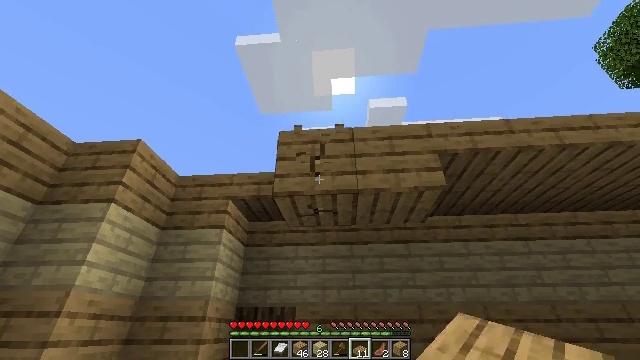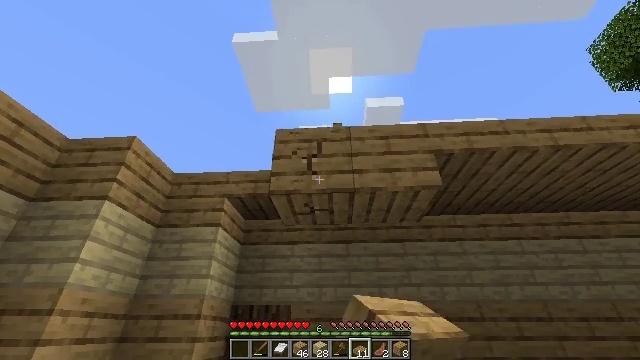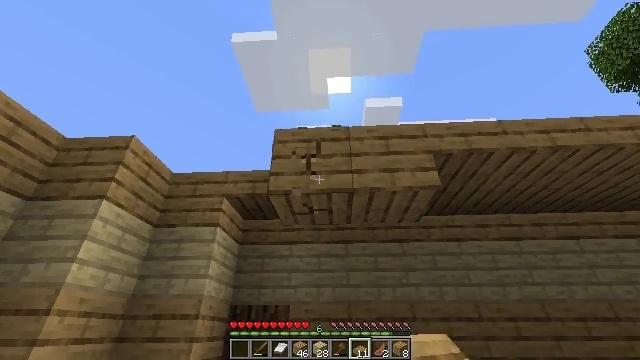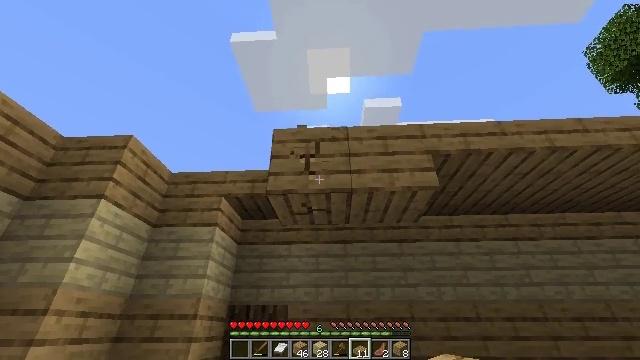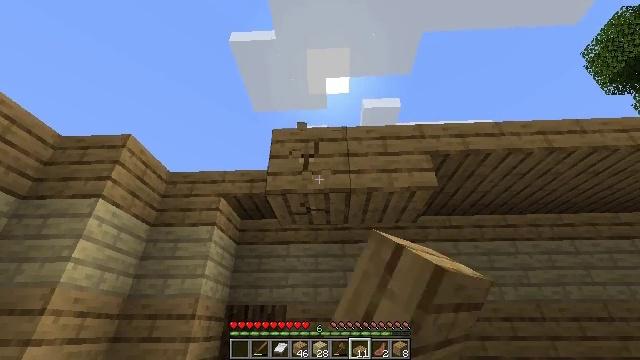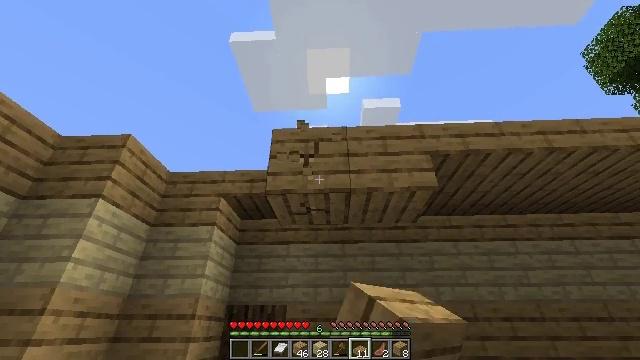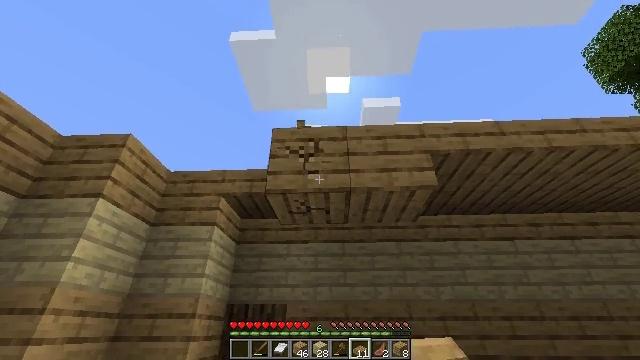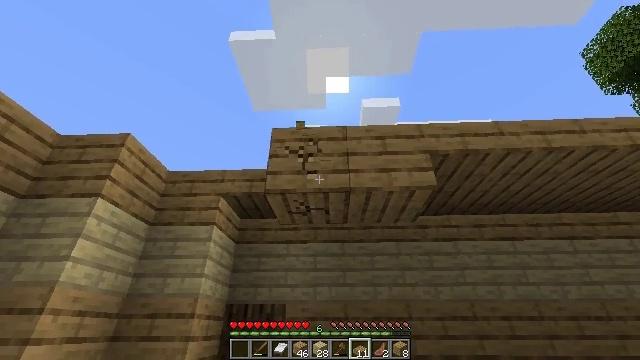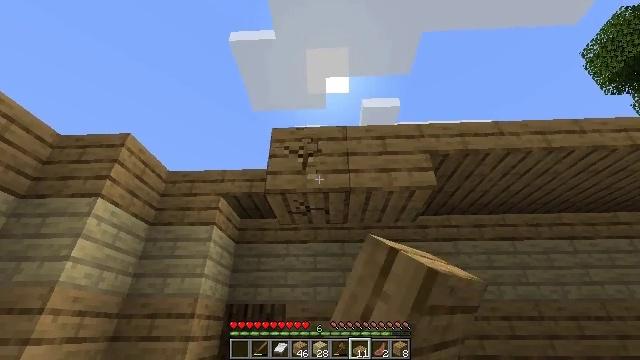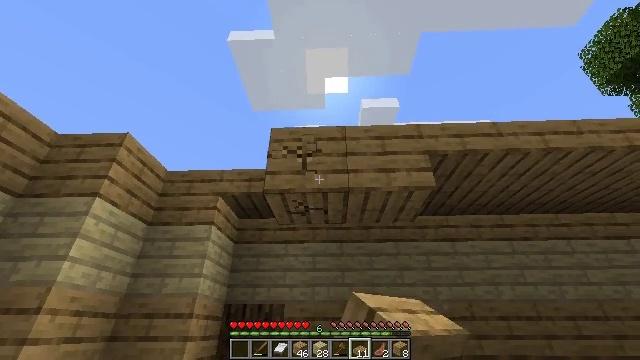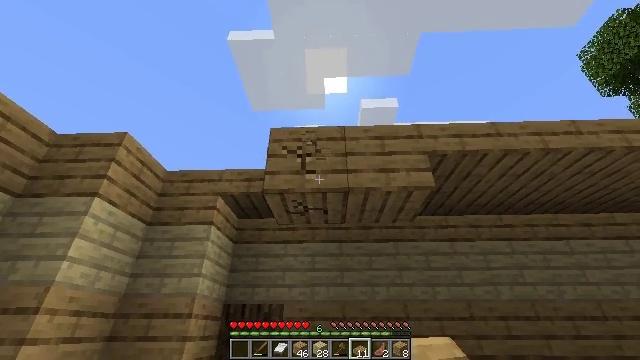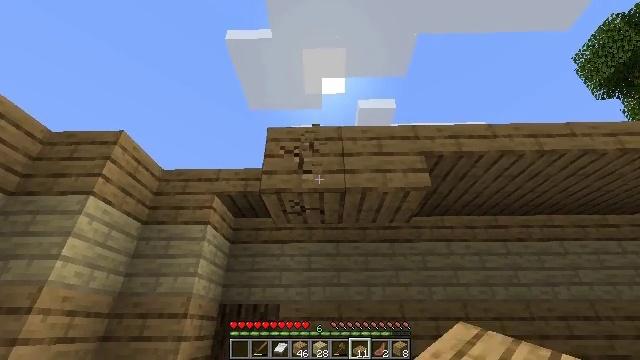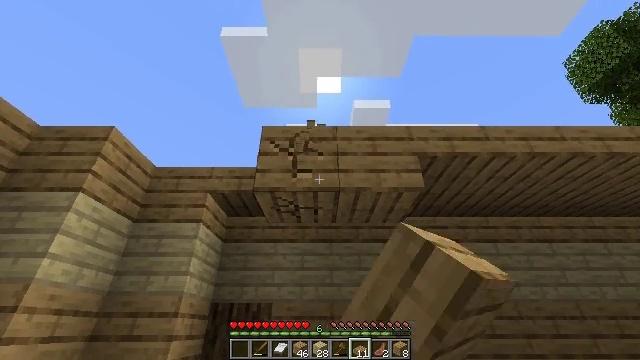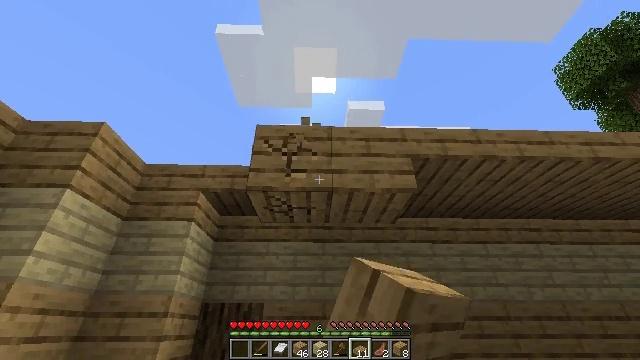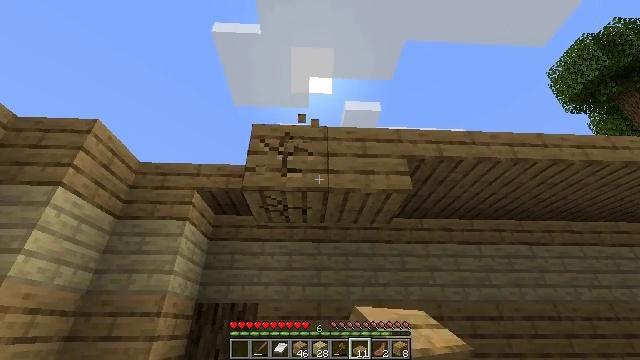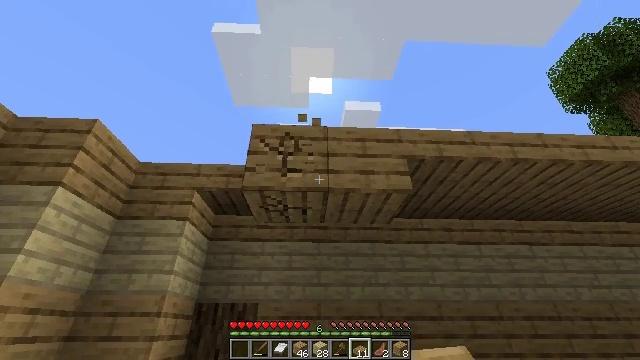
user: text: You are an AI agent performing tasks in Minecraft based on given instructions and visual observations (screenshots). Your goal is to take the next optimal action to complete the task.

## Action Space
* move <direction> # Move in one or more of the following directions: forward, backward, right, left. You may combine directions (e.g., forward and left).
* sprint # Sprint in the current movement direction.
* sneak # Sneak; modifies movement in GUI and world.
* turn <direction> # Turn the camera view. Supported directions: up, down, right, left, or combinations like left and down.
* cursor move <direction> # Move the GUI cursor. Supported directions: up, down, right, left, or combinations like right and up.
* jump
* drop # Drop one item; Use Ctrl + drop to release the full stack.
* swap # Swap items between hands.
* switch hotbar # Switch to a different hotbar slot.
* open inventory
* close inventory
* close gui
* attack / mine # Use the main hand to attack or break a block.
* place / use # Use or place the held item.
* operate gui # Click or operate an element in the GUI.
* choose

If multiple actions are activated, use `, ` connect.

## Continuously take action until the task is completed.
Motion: motion action
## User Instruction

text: Break the oak slab to get it back.
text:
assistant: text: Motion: attack / mine
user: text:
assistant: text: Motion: attack / mine
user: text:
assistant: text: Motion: attack / mine
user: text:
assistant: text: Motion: attack / mine
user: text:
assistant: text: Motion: attack / mine
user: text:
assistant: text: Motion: attack / mine
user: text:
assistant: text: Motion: attack / mine
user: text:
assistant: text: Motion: attack / mine
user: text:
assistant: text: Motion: attack / mine
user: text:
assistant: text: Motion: attack / mine
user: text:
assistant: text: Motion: attack / mine
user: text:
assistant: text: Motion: turn right, attack / mine
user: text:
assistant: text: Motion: turn right, attack / mine
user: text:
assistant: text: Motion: turn right, attack / mine
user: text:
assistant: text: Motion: attack / mine
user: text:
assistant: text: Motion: attack / mine
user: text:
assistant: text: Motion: attack / mine
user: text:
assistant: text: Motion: attack / mine
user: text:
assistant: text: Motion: attack / mine
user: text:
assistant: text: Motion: attack / mine
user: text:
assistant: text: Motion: attack / mine
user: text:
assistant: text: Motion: attack / mine
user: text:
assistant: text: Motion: attack / mine
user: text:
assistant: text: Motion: turn right, attack / mine
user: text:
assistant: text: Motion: attack / mine
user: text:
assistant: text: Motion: attack / mine
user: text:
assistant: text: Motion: attack / mine
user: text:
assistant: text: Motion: attack / mine
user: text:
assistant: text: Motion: attack / mine
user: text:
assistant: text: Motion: attack / mine